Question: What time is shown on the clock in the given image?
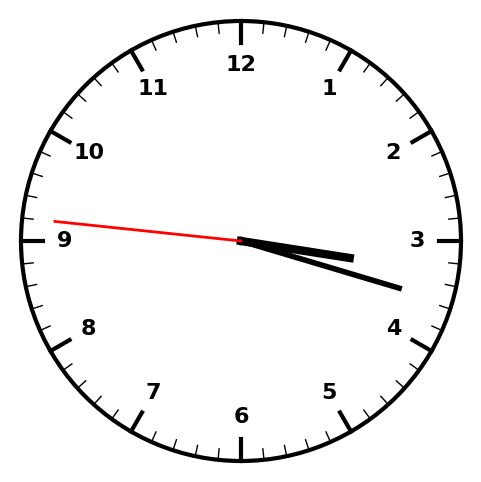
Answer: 03:17:46